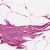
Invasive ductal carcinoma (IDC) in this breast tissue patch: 0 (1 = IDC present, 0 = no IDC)